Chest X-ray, PA view. Patient: 24 years old, sex F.
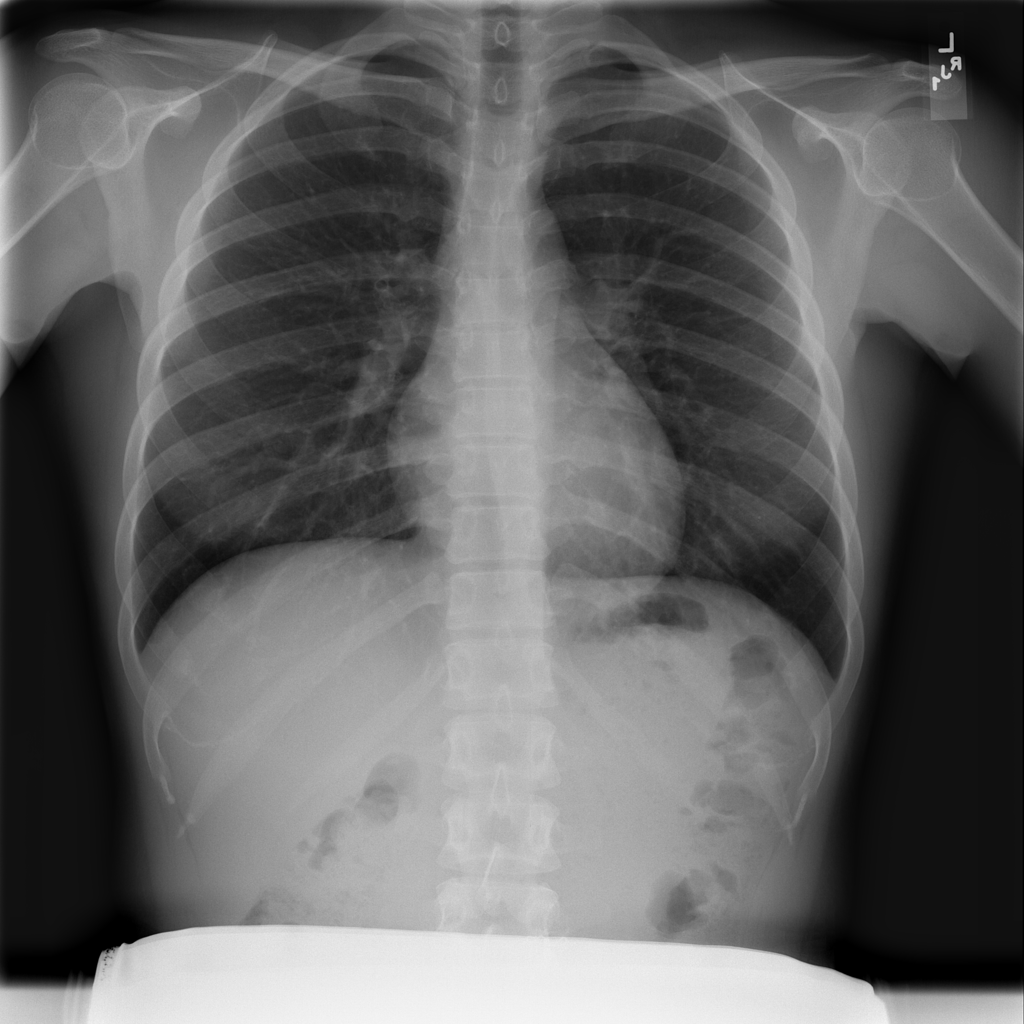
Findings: No Finding